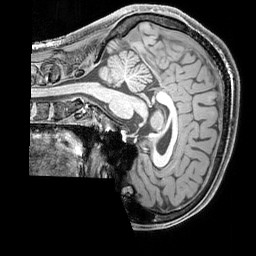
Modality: T1w
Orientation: sagittal
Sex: male
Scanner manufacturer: siemens
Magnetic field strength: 3 T
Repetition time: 2.3 s
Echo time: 0.00226 s